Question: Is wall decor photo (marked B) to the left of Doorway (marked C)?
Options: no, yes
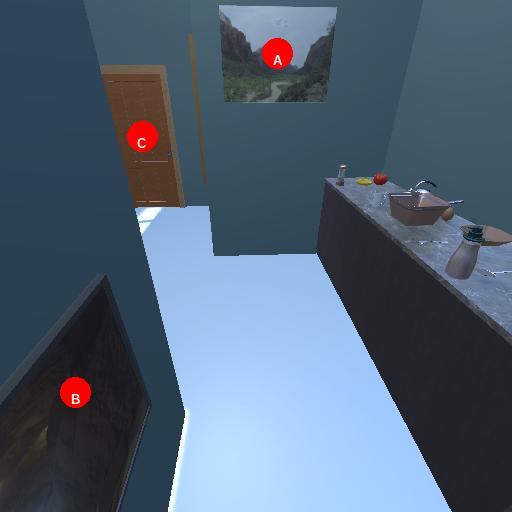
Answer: no